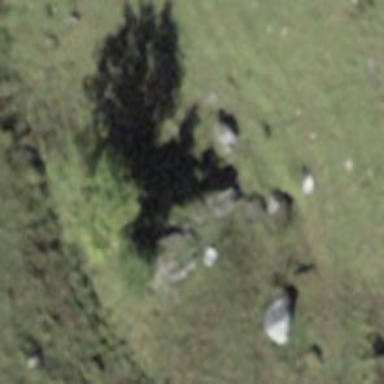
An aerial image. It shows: View of natural rock.